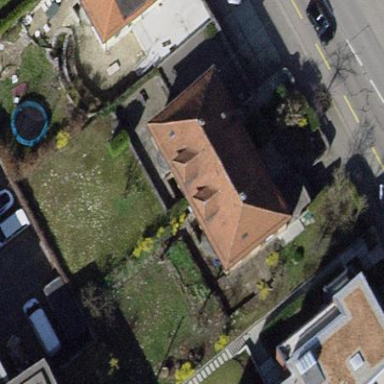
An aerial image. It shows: Hipped roof semi-detached house.